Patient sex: F
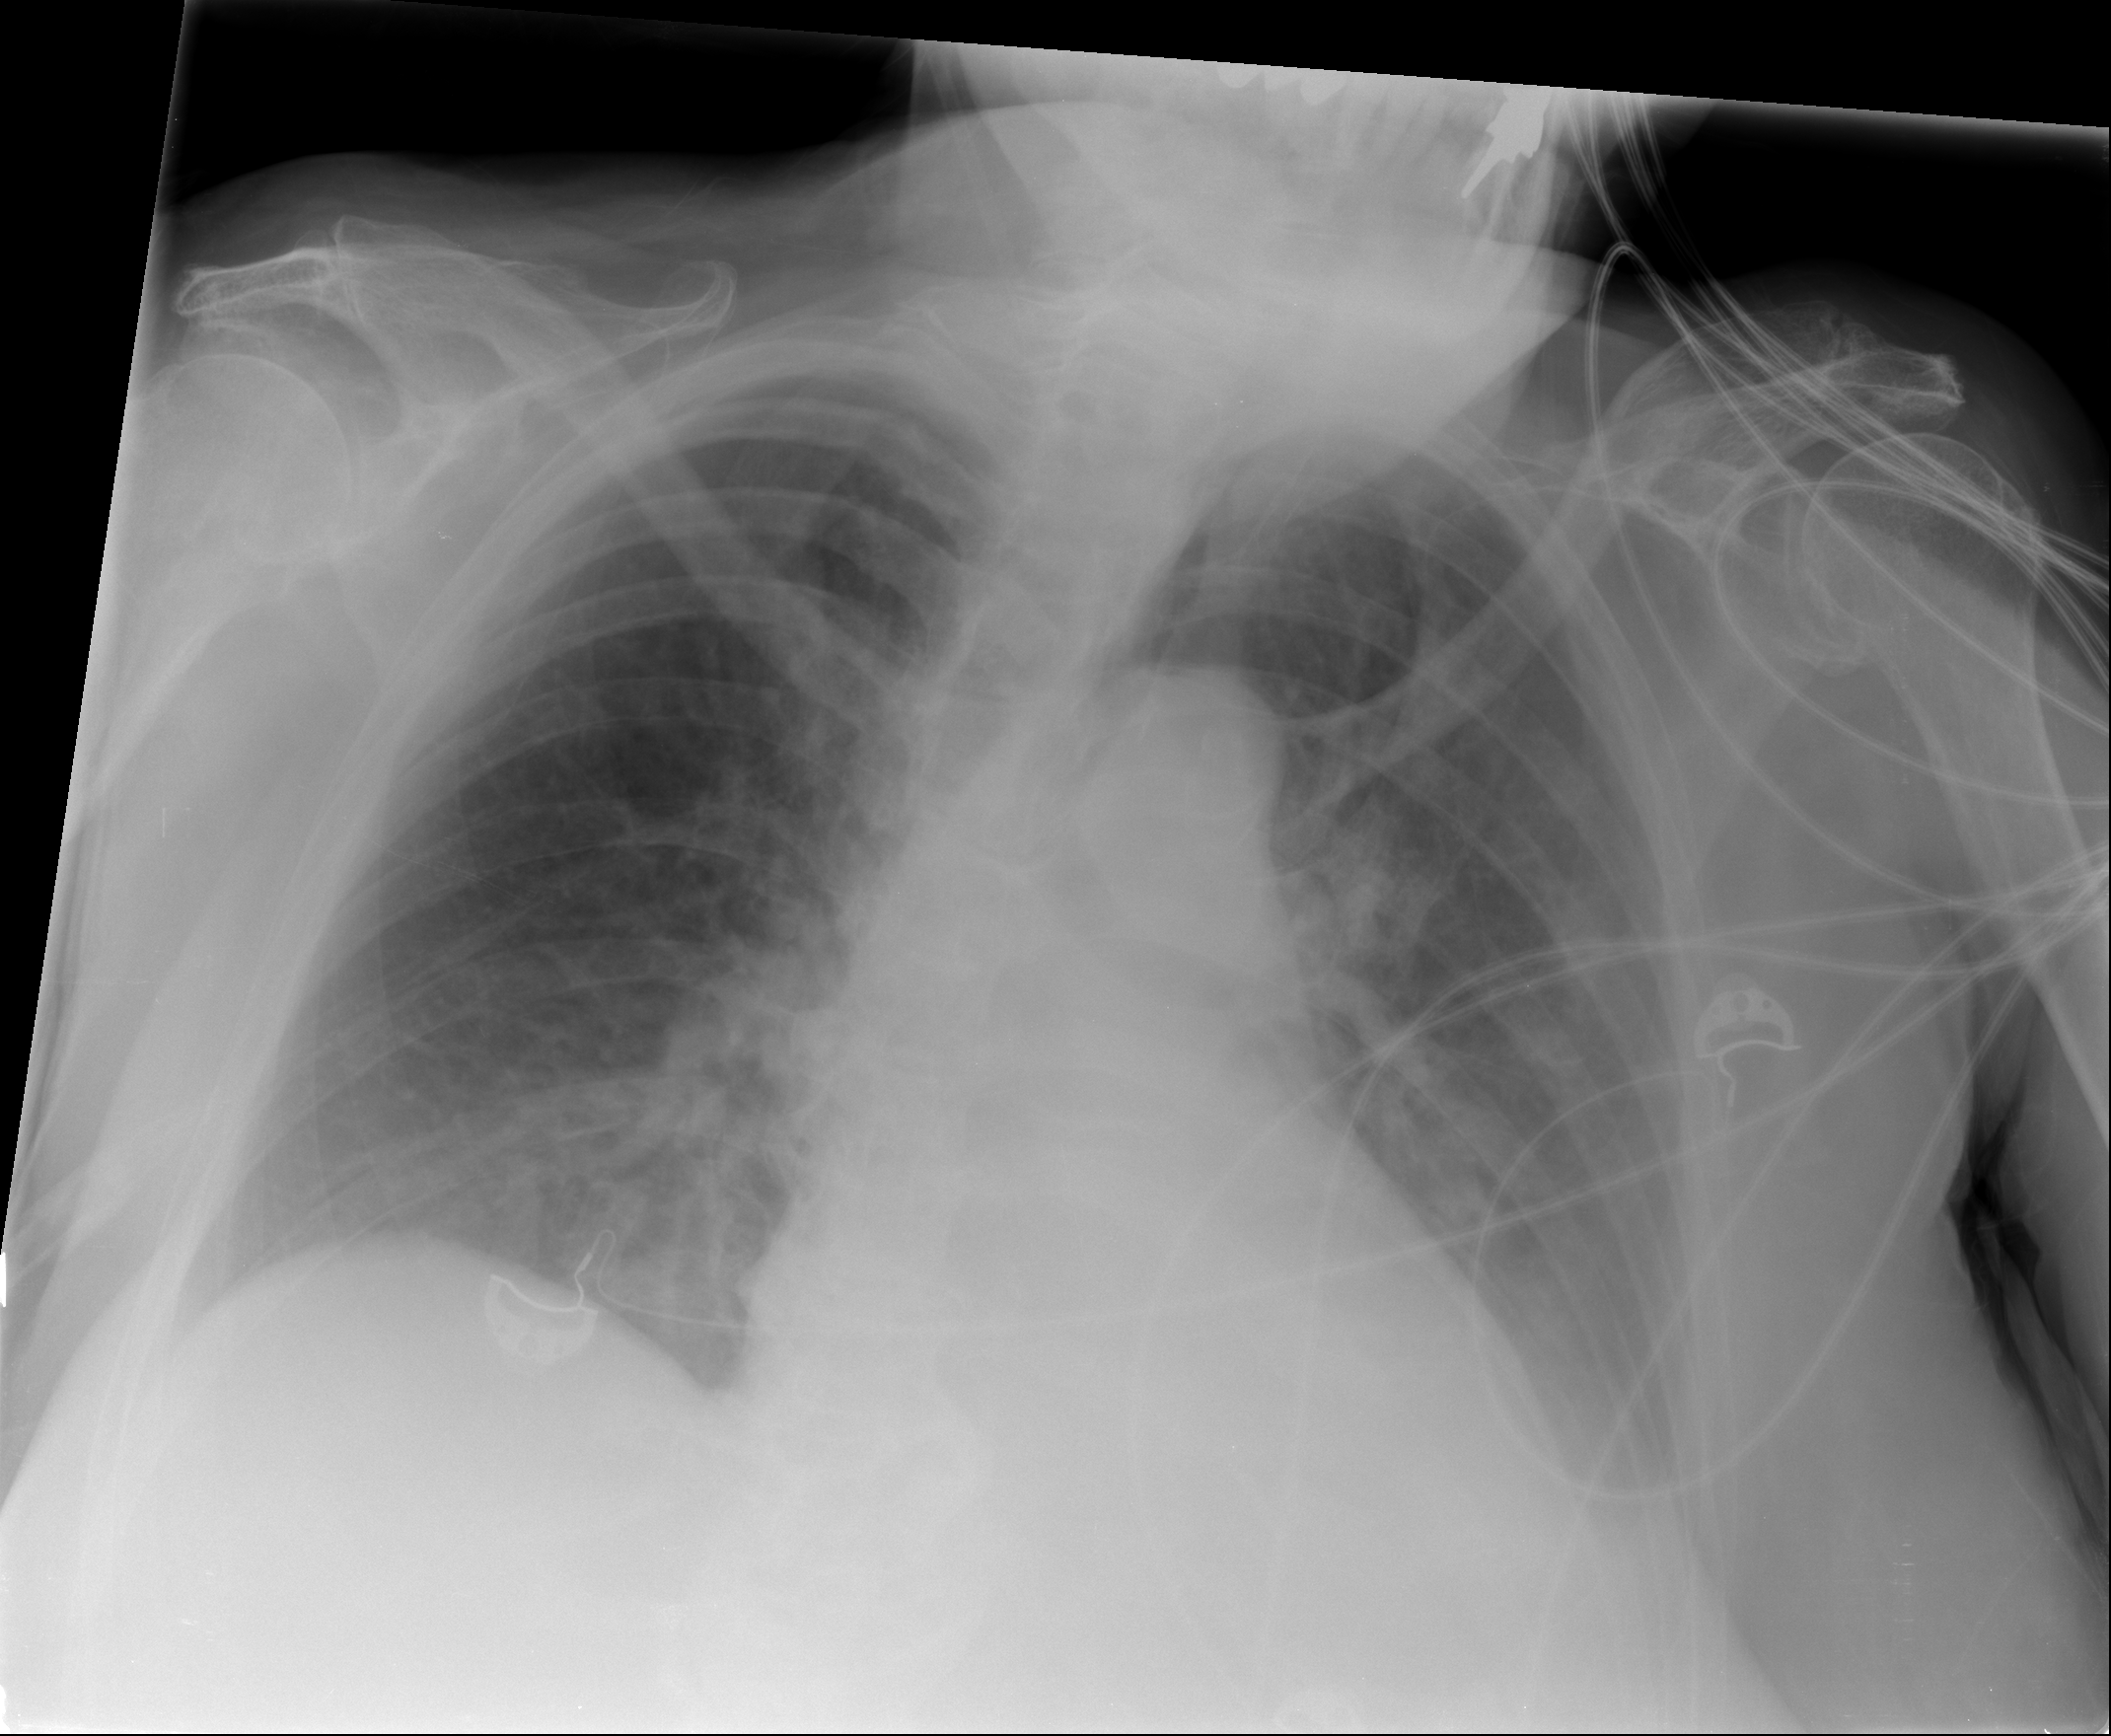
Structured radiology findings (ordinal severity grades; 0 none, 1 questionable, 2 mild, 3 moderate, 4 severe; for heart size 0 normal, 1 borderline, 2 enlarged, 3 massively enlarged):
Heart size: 0
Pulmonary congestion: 2
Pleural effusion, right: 0
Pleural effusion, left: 2
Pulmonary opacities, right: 0
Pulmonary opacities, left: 0
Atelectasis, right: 0
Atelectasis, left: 2